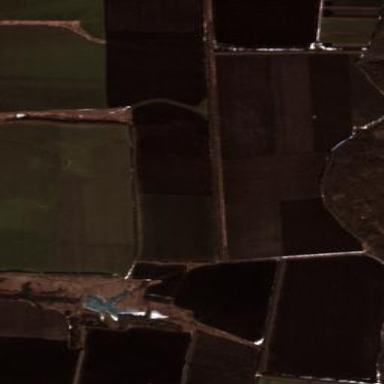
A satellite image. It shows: Picturesque farmland scene.